Question: I have seen this asked 2x, but the correct response I need has not been addressed.
In this assessment,
you will design and code a Java console application that
validates the data
entry
of a course code (like IT4782)
and
report
back if the
course code is valid or
not
valid.
The
application
uses the Java char
and
String data types to implement
the validation.
You
can
use
either
the
Toolwire environment
or your
local
Java
development
environment
to complete this
assignment.
The requirements of
this application are
as follows:
The application is to read
a course code
entered
by the user
from the
keyboard.
The course code
is made
of 5 characters and should
follow
these
Rules:
- - -
If the
course code
is valid
or not.
If the course code is not
valid,
the application should print
a message
explaining why
the course
code is not
valid.
Output should look like this:

Here is my code, I cannot get the code to produce the pictured results. It outputs all the invalid messages.
'''
package u4a1_validatecoursecode;
import java.util.Scanner;
public class U4A1_ValidateCourseCode {
public static void main(String[] args) {
// Larry Copy
Scanner s = new Scanner(System.in);
System.out.print("Enter a course code to validate (e.g. IT4782) : ");
String code = s.nextLine();
if (validateCode(code)) {
System.out.println("Course code: " + "" + code + "" + " is valid.");
} else {
System.out.println("Not valid code");
}
}
private static boolean validateCode(String code) {
if (code.length() != 6) {
return false;
} else {
//First character is always an upper case I or a lower case i
if (code.charAt(0) != 'I' && code.charAt(0) != 'i') {
return false;
}
System.out.println("integer is not an I or i");
// Second character is always an upper case T or a lower case t
if (code.charAt(1) != 'T' && code.charAt(1) != 't') {
return false;
}
System.out.println("integer is not a T or t");
// Third, fourth, fifth, and sixth characters are always digits (0-9)
if (!Character.isDigit(code.charAt(2))) {
return false;
}
System.out.println("integer 3 is not a number");
if (!Character.isDigit(code.charAt(3))) {
return false;
}
System.out.println("integer 4 is not a number");
if (!Character.isDigit(code.charAt(4))) {
return false;
}
System.out.println("integer 5 is not a number");
if (!Character.isDigit(code.charAt(5))) {
return false;
}
System.out.println("integer 6 is not a number");
return false;
}
}
}
'''
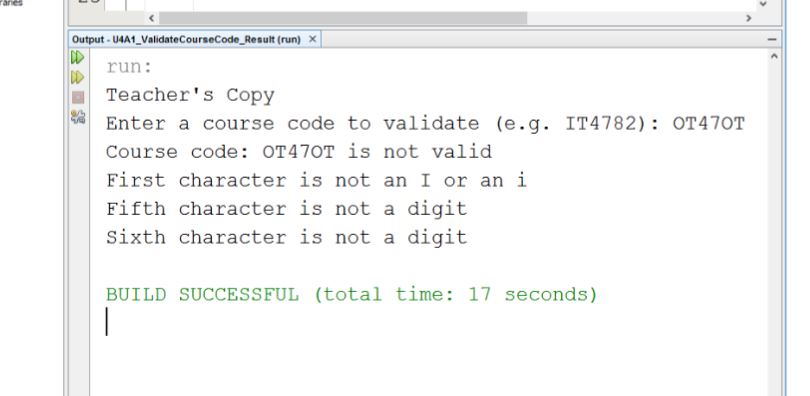
Answer: 1. When you return false; the code after is not executed so you'll never see why it returns
2. If you return only false the test will never pass, you need a variable to validate or not the code
3. If it goes in one if (not valid) you'll get the message, and the valid will be false
---
'''
private static boolean validateCode(String code) {
if (code.length() != 6) {
return false;
} else {
boolean valid = true;
//First character is always an upper case I or a lower case i
if (code.charAt(0) != 'I' && code.charAt(0) != 'i') {
System.out.println("integer is not an I or i");
valid = false;
}
// Second character is always an upper case T or a lower case t
if (code.charAt(1) != 'T' && code.charAt(1) != 't') {
System.out.println("integer is not a T or t");
valid = false;
}
// Third, fourth, fifth, and sixth characters are always digits (0-9)
if (!Character.isDigit(code.charAt(2))) {
System.out.println("integer 3 is not a number");
valid = false;
}
if (!Character.isDigit(code.charAt(3))) {
System.out.println("integer 4 is not a number");
valid = false;
}
if (!Character.isDigit(code.charAt(4))) {
System.out.println("integer 5 is not a number");
valid = false;
}
if (!Character.isDigit(code.charAt(5))) {
System.out.println("integer 6 is not a number");
valid = false;
}
return valid;
}
}
'''